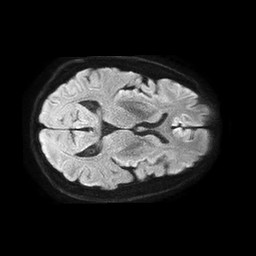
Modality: TRACE
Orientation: axial
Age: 61
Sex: male
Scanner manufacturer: philips
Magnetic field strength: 1.5 T
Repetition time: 4.6 s
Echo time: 0.08941 s